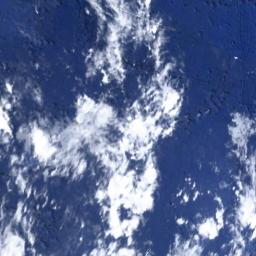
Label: cloud